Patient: sex M, age 79
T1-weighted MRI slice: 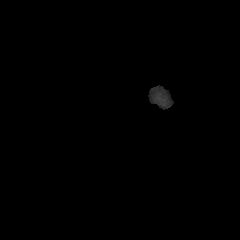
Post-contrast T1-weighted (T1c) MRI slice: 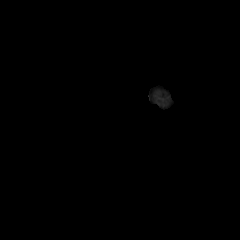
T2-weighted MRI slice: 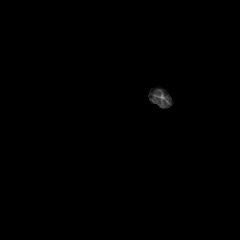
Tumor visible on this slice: no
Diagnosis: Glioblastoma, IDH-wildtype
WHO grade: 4